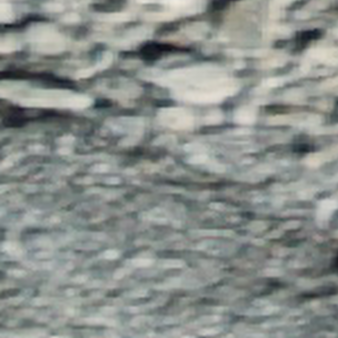
Label: other